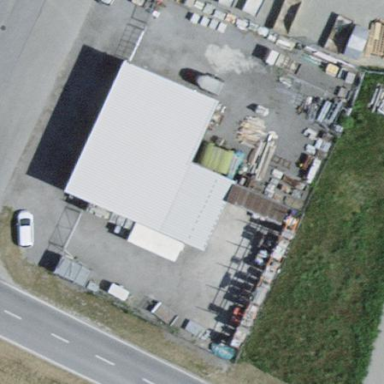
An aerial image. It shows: Commercial building.